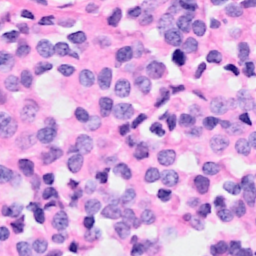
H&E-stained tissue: Breast